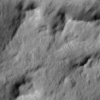
Atmospheric dust classification: not_dusty